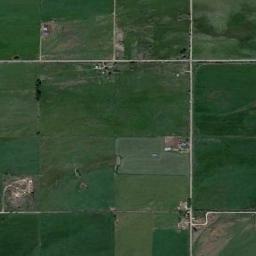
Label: rectangular_farmland